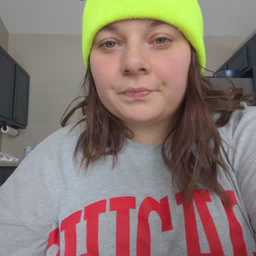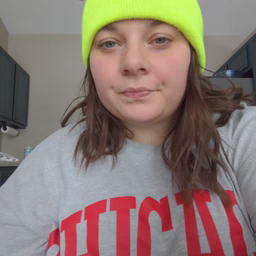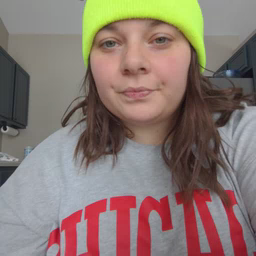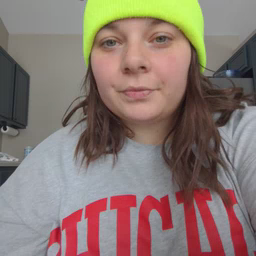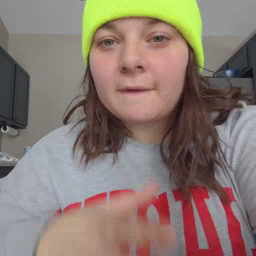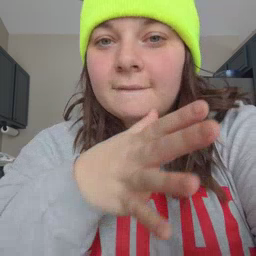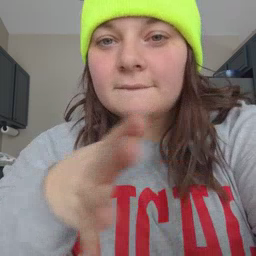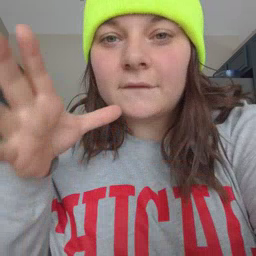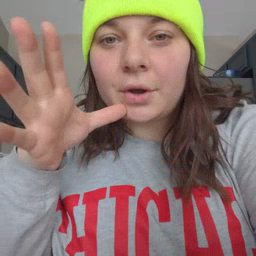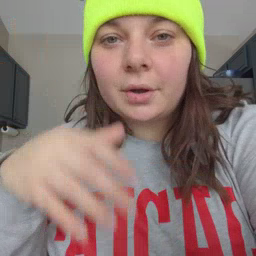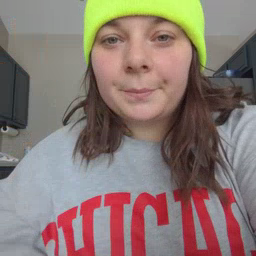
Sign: farm